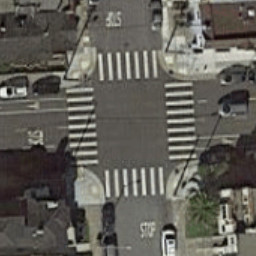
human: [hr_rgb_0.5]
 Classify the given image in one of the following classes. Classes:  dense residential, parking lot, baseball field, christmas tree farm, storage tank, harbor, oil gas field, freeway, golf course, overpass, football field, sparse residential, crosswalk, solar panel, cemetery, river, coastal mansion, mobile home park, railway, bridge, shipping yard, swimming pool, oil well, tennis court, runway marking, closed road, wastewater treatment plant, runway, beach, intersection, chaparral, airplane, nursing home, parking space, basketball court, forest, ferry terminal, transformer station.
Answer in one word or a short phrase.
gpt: crosswalk